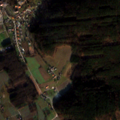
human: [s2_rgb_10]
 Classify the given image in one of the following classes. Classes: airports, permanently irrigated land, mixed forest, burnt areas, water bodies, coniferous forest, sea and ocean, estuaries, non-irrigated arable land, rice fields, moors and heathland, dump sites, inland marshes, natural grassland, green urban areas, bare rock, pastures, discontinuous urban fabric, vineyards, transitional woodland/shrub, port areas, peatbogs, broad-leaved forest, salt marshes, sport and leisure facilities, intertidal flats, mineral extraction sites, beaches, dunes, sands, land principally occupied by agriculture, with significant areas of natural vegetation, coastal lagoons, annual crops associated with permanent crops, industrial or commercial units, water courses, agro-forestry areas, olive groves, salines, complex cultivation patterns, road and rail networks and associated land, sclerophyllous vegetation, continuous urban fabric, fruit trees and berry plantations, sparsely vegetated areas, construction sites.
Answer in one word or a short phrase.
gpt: complex cultivation patterns, land principally occupied by agriculture, with significant areas of natural vegetation, mixed forest